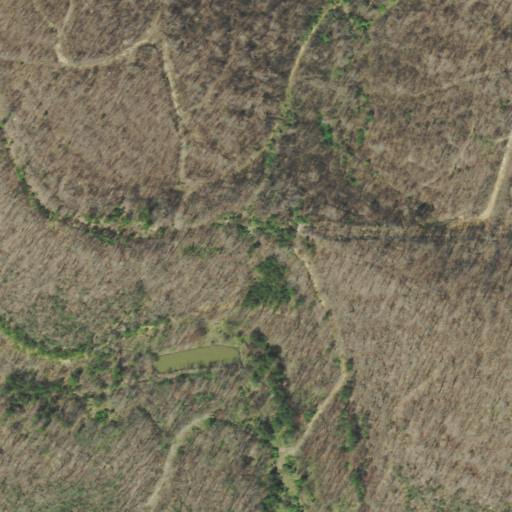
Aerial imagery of gap in Tennessee named Botts Gap containing deciduous forest and open development